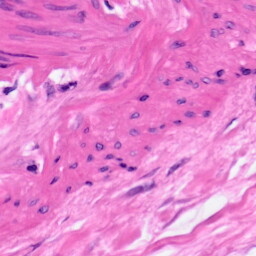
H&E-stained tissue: Pancreatic